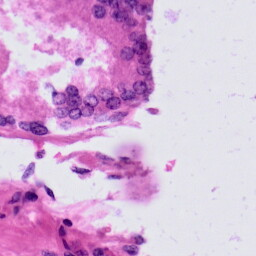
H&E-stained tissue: Prostate